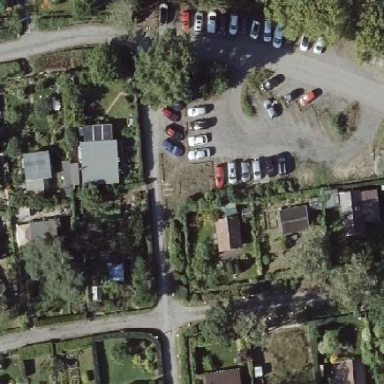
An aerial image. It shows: Parking area with surface.